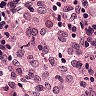
Metastatic tissue present: no